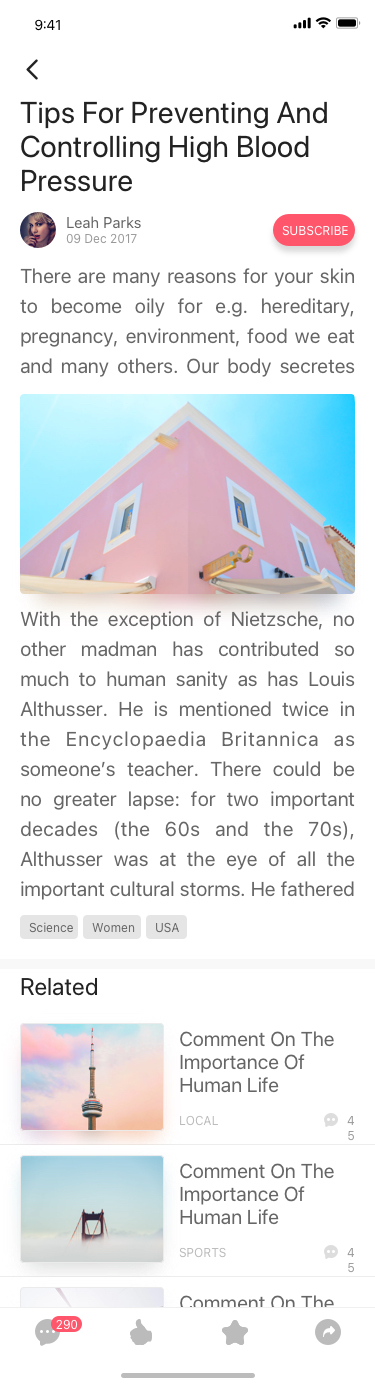
Text in this UI design:
Tips For Preventing And Controlling High Blood Pressure
Leah Parks
09 Dec 2017
SUBSCRIBE
There are many reasons for your skin to become oily for e.g. hereditary, pregnancy, environment, food we eat and many others. Our body secretes oil to keep our body smooth and supple.
With the exception of Nietzsche, no other madman has contributed so much to human sanity as has Louis Althusser. He is mentioned twice in the Encyclopaedia Britannica as someone’s teacher. There could be no greater lapse: for two important decades (the 60s and the 70s), Althusser was at the eye of all the important cultural storms. He fathered quite a few of them.

This newly-found obscurity forces me to summarize his work before suggesting a few (minor) modifications to it.

(1) Society consists of practices: economic, political and ideological.

Althusser defines a practice as:

“Any process of transformation of a determinate product, affected

by a determinate human labour, using determinate means (of production)”

The economic practice (the historically specific mode of production) transforms raw materials to finished products using human labour and other means of production, all organized within defined webs of inter-relations. The political practice does the same with social relations as the raw materials. Finally, ideology is the transformation of the way that a subject relates to his real life conditions of existence.

This is a rejection of the mechanistic worldview (replete with bases and superstructures). It is a rejection of the Marxist theorization of ideology. It is a rejection of the Hegelian fascist “social totality”. It is a dynamic, revealing, modern day model.

In it, the very existence and reproduction of the social base (not merely its expression) is dependent upon the social superstructure. The superstructure is “relatively autonomous” and ideology has a central part in it – see entry about Marx and Engels and entry concerning Hegel.

The economic structure is determinant but another structure could be dominant, depending on the historical conjuncture. Determination (now called over-determination – see Note) specifies the form of economic production upon which the dominant practice depends. Put otherwise: the economic is determinant not because the practices of the social formation (political and ideological) are the social formation’s expressive epiphenomena – but because it determines WHICH of them is dominant.

(2) People relate to the conditions of existence through the practice of ideology. Contradictions are smoothed over and (real) problems are offered false (though seemingly true) solutions. Thus, ideology has a realistic dimension – and a dimension of representations (myths, concepts, ideas, images). There is (harsh, conflicting) reality – and the way that we represent it both to ourselves and to others.

(3) To achieve the above, ideology must not be seen to err or, worse, remain speechless. It, therefore, confronts and poses (to itself) only answerable questions. This way, it remains confined to a fabulous, legendary, contradiction-free domain. It ignores other questions altogether.

(4) Althusser introduced the concept of “The Problematic”:

“The objective internal reference … the system of questions

commanding the answers given”

It determines which problems, questions and answers are part of the game – and which should be blacklisted and never as much as mentioned. It is a structure of theory (ideology), a framework and the repertoire of discourses which – ultimately – yield a text or a practice. All the rest is excluded.

It, therefore, becomes clear that what is omitted is of no less importance than what is included in a text. The problematic of a text relates to its historical context (“moment”) by incorporating both: inclusions as well as omissions, presences as much as absences. The problematic of the text fosters the generation of answers to posed questions – and of defective answers to excluded questions.

(5) The task of “scientific” (e.g., Marxist) discourse, of Althusserian critical practice is to deconstruct the problematic, to read through ideology and evidence the real conditions of existence. This is a “symptomatic reading” of TWO TEXTS:

“It divulges the undivulged event in the text that it reads and, in the

same movement, relates to it a different text, present, as a necessary

absence, in the first … (Marx’s reading of Adam Smith) presupposes

the existence of two texts and the measurement of the first against

the second. But what distinguishes this new reading from the old,

is the fact that in the new one, the second text is articulated with the

lapses in the first text … (Marx measures) the problematic contained

in the paradox of an answer which does not correspond to any questions posed.”

Althusser is contrasting the manifest text with a latent text which is the result of the lapses, distortions, silences and absences in the manifest text. The latent text is the “diary of the struggle” of the unposed question to be posed and answered.

(6) Ideology is a practice with lived and material dimensions. It has costumes, rituals, behaviour patterns, ways of thinking. The State employs Ideological Apparatuses (ISAs) to reproduce ideology through practices and productions: (organized) religion, the education system, the family, (organized) politics, the media, the industries of culture.

“All ideology has the function (which defines it) of ‘constructing’

concrete individuals as subjects”

Subjects to what? The answer: to the material practices of the ideology. This (the creation of subjects) is done by the acts of “hailing” or “interpellation”. These are acts of attracting attention (hailing) , forcing the individuals to generate meaning (interpretation) and making them participate in the practice.

These theoretical tools were widely used to analyze the Advertising and the film industries.

The ideology of consumption (which is, undeniably, the most material of all practices) uses advertising to transform individuals to subjects (=to consumers). It uses advertising to interpellate them. The advertisements attract attention, force people to introduce meaning to them and, as a result, to consume. The most famous example is the use of “People like you (buy this or do that)” in ads. The reader / viewer is interpellated both as an individual (“you”) and as a member of a group (“people like…”). He occupies the empty (imaginary) space of the “you” in the ad. This is ideological “misrecognition”. First, many others misrecognize themselves as that “you” (an impossibility in the real world). Secondly, the misrecognized “you” exists only in the ad because it was created by it, it has no real world correlate.

The reader or viewer of the ad is transformed into the subject of (and subject to) the material practice of the ideology (consumption, in this case).

Althusser was a Marxist. The dominant mode of production in his days (and even more so today) was capitalism. His implied criticism of the material dimensions of ideological practices should be taken with more than a grain of salt. Interpellated by the ideology of Marxism himself, he generalized on his personal experience and described ideologies as infallible, omnipotent, ever successful. Ideologies, to him, were impeccably functioning machines which can always be relied upon to reproduce subjects with all the habits and thought patterns required by the dominant mode of production.

And this is where Althusser fails, trapped by dogmatism and more than a touch of paranoia. He neglects to treat two all-important questions (his problematic may have not allowed it):

(a) What do ideologies look for? Why do they engage in their practice? What is the ultimate goal?

(b) What happens in a pluralistic environment rich in competing ideologies?

Althusser stipulates the existence of two texts, manifest and hidden. The latter co-exists with the former, very much as a black figure defines its white background. The background is also a figure and it is only arbitrarily – the result of historical conditioning – that we bestow a preferred status upon the one. The latent text can be extracted from the manifest one by listening to the absences, the lapses and the silences in the manifest text.

But: what dictates the laws of extraction? how do we know that the latent text thus exposed is THE right one? Surely, there must exist a procedure of comparison, authentication and verification of the latent text?

A comparison of the resulting latent text to the manifest text from which it was extracted would be futile because it would be recursive. This is not even a process of iteration. It is teutological. There must exist a THIRD, “master-text”, a privileged text, historically invariant, reliable, unequivocal (indifferent to interpretation-frameworks), universally accessible, atemporal and non-spatial. This third text is COMPLETE in the sense that it includes both the manifest and the latent. Actually, it should include all the possible texts (a LIBRARY function). The historical moment will determine which of them will be manifest and which latent, according to the needs of the mode of production and the various practices. Not all these texts will be conscious and accessible to the individual but such a text would embody and dictate the rules of comparison between the manifest text and ITSELF (the Third Text) , being the COMPLETE text.

Only through a comparison between a partial text and a complete text can the deficiencies of the partial text be exposed. A comparison between partial texts will yield no certain results and a comparison between the text and itself (as Althusser suggests) is absolutely meaningless.

This Third Text is the human psyche. We constantly compare texts that we read to this Third Text, a copy of which we all carry with us. We are unaware of most of the texts incorporated in this master text of ours. When faced with a manifest text which is new to us, we first “download” the “rules of comparison (engagement)”. We sift through the manifest text. We compare it to our COMPLETE master text and see which parts are missing. These constitute the latent text. The manifest text serves as a trigger which brings to our consciousness appropriate and relevant portions of the Third Text. It also generates the latent text in us.

If this sounds familiar it is because this pattern of confronting (the manifest text), comparing (with our master text) and storing the results (the latent text and the manifest text are brought to consciousness) – is used by mother nature itself. The DNA is such a “Master Text, Third Text”. It includes all the genetic-biological texts some manifest, some latent. Only stimuli in its environment (=a manifest text) can provoke it to generate its own (hitherto latent) “text”. The same would apply to computer applications.

The Third Text, therefore, has an invariant nature (it includes all possible texts) – and, yet, is changeable by interacting with manifest texts. This contradiction is only apparent. The Third Text does not change – only different parts of it are brought to our awareness as a result of the interaction with the manifest text. We can also safely say that one does not need to be an Althusserian critic or engage in “scientific” discourse to deconstruct the problematic. Every reader of text immediately and always deconstructs it. The very act of reading involves comparison with the Third Text which inevitably leads to the generation of a latent text.

And this precisely is why some interpellations fail. The subject deconstructs every message even if he is not trained in critical practice. He is interpellated or fails to be interpellated depending on what latent message was generated through the comparison with the Third Text. And because the Third Text includes ALL possible texts, the subject is given to numerous competing interpellations offered by many ideologies, mostly at odds with each other. The subject is in an environment of COMPETING INTERPELLATIONS (especially in this day and age of information glut). The failure of one interpellation – normally means the success of another (whose interpellation is based on the latent text generated in the comparison process or on a manifest text of its own, or on a latent text generated by another text).

There are competing ideologies even in the most severe of authoritarian regimes. Sometimes, IASs within the same social formation offer competing ideologies: the political Party, the Church, the Family, the Army, the Media, the Civilian Regime, the Bureaucracy. To assume that interpellations are offered to the potential subjects successively (and not in parallel) defies experience (though it does simplify the thought-system).

Clarifying the HOW, though, does not shed light on the WHY.

Advertising leads to the interpellation of the subject to effect the material practice of consumption. Put more simply: there is money involved. Other ideologies – propagated through organized religions, for instance – lead to prayer. Could this be the material practice that they are looking for? No way. Money, prayer, the very ability to interpellate – they are all representations of power over other human beings. The business concern, the church, the political party, the family, the media, the culture industries – are all looking for the same thing: influence, power, might. Absurdly, interpellation is used to secure one paramount thing: the ability to interpellate. Behind every material practice stands a psychological practice (very much as the Third Text – the psyche – stands behind every text, latent or manifest).

The media could be different: money, spiritual prowess, physical brutality, subtle messages. But everyone (even individuals in their private life) is looking to hail and interpellate others and thus manipulate them to succumb to their material practices. A short sighted view would say that the businessman interpellates in order to make money. But the important question is: what ever for? What drives ideologies to establish material practices and to interpellate people to participate in them and become subjects? The will to power. the wish to be able to interpellate. It is this cyclical nature of Althusser’s teachings (ideologies interpellate in order to be able to interpellate) and his dogmatic approach (ideologies never fail) which doomed his otherwise brilliant observations to oblivion. In Althusser’s writings the Marxist determination remains as Over-determination. This is a structured articulation of a number of contradictions and determinations (between the practices). This is very reminiscent of Freud’s Dream Theory and of the concept of Superposition in Quantum Mechanics.
Science
Women
USA
Related
Comment On The Importance Of Human Life
LOCAL
45
Comment On The Importance Of Human Life
SPORTS
45
Comment On The Importance Of Human Life
VIDEO
45